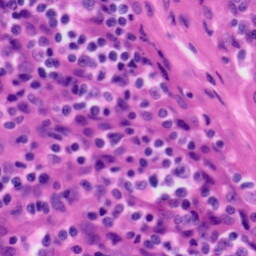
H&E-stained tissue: Tonsil